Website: home-depot
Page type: account-selection
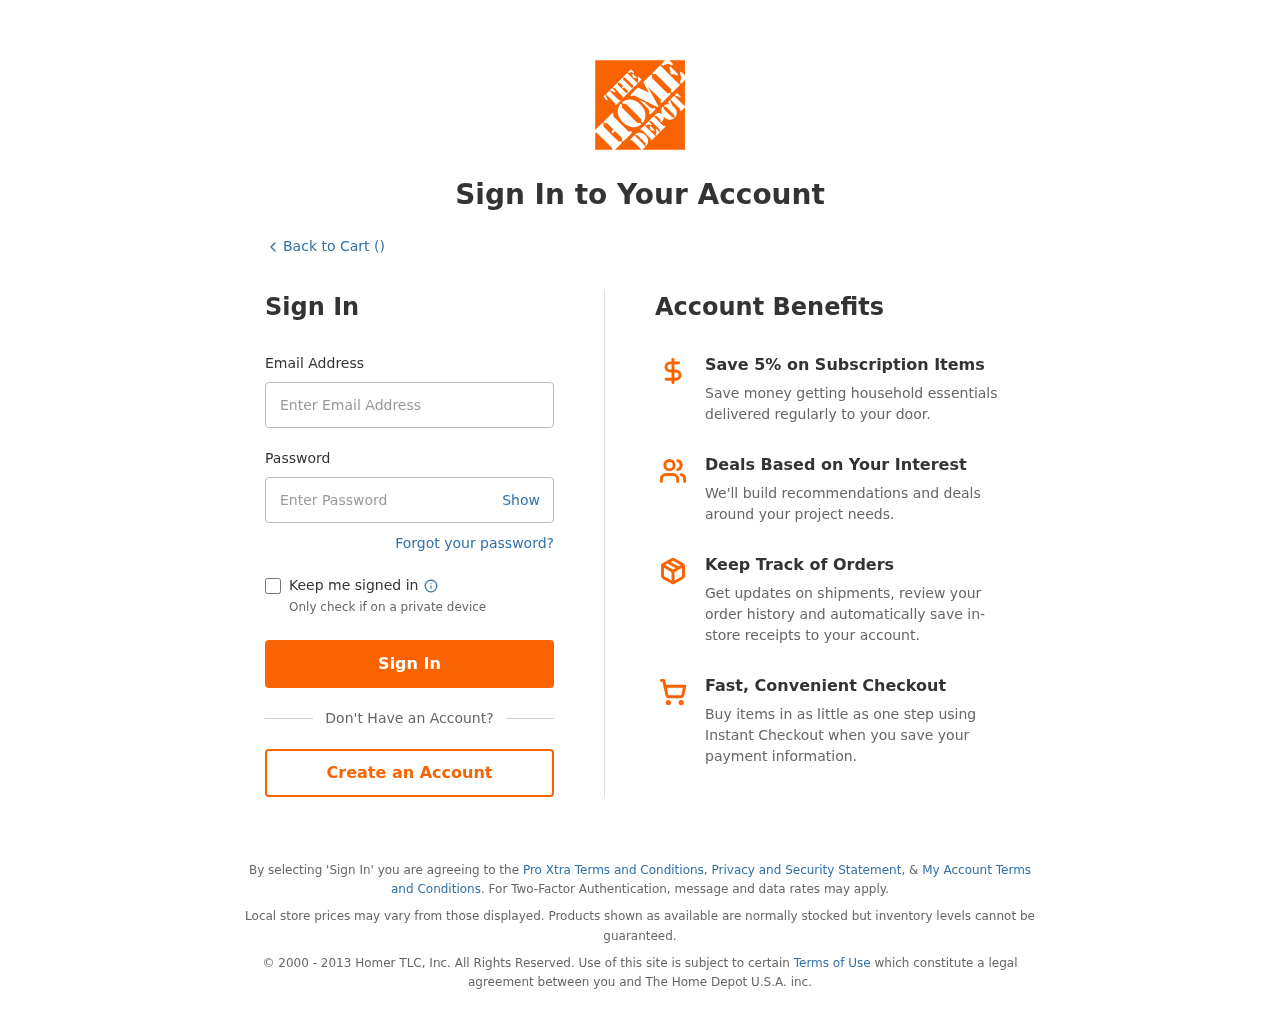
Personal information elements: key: PII_LOGIN_USERNAME
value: matthew_davis